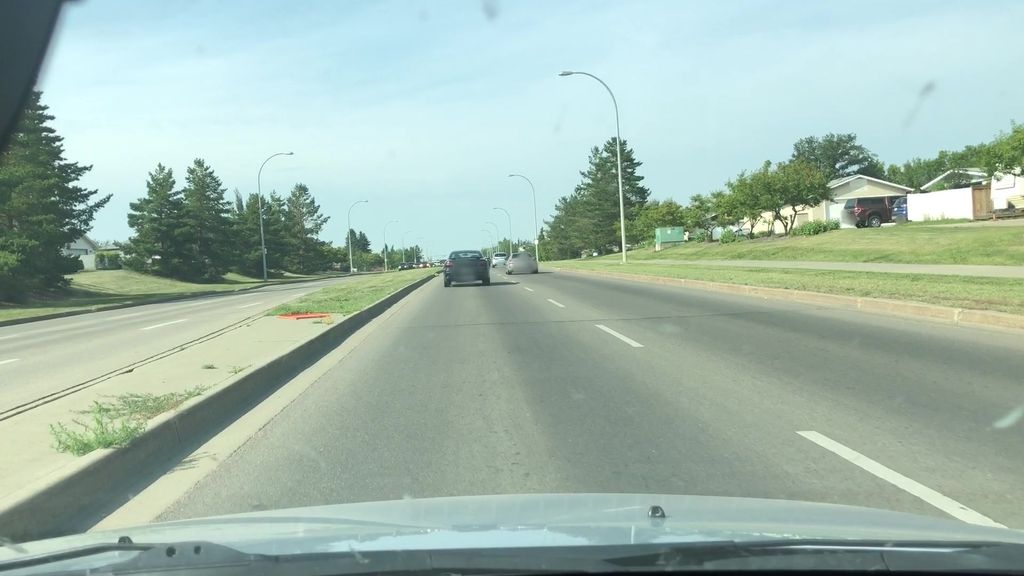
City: edmonton